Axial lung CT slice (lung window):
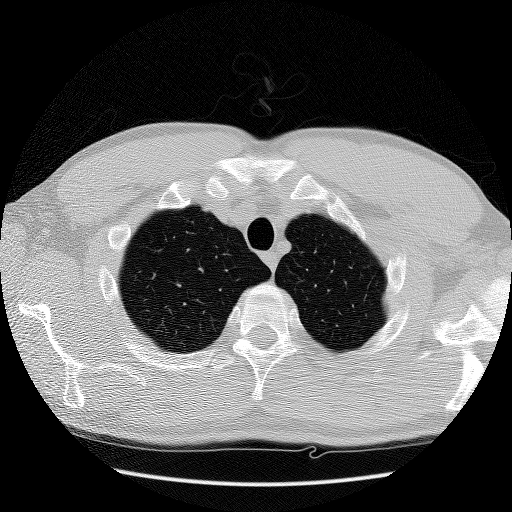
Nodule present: no